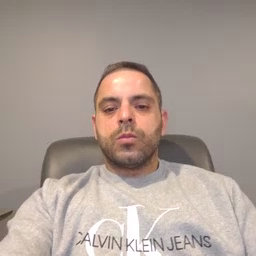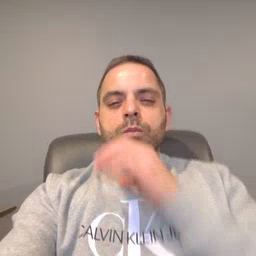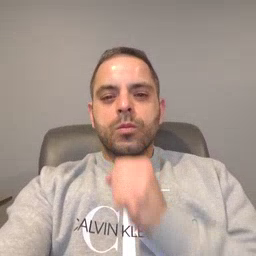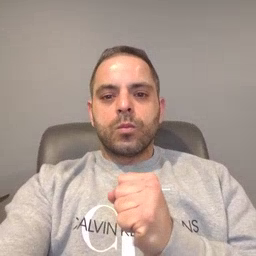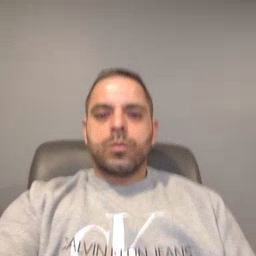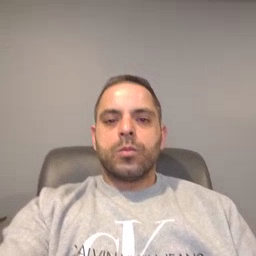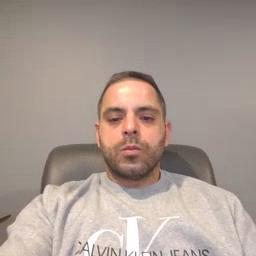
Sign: old